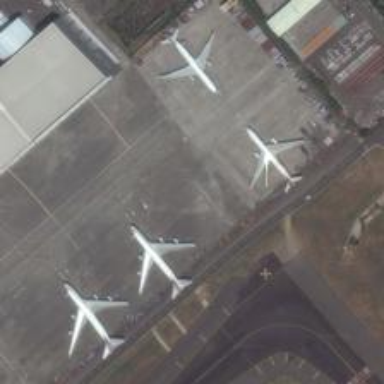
Several silver-gray planes parked on the runway, surrounded by low buildings .